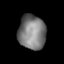
Tissue: lung
Cell type: Epithelial cells
Senescence score: 0.2081
Nuclear area (px): 918
Mean DAPI intensity: 123.063